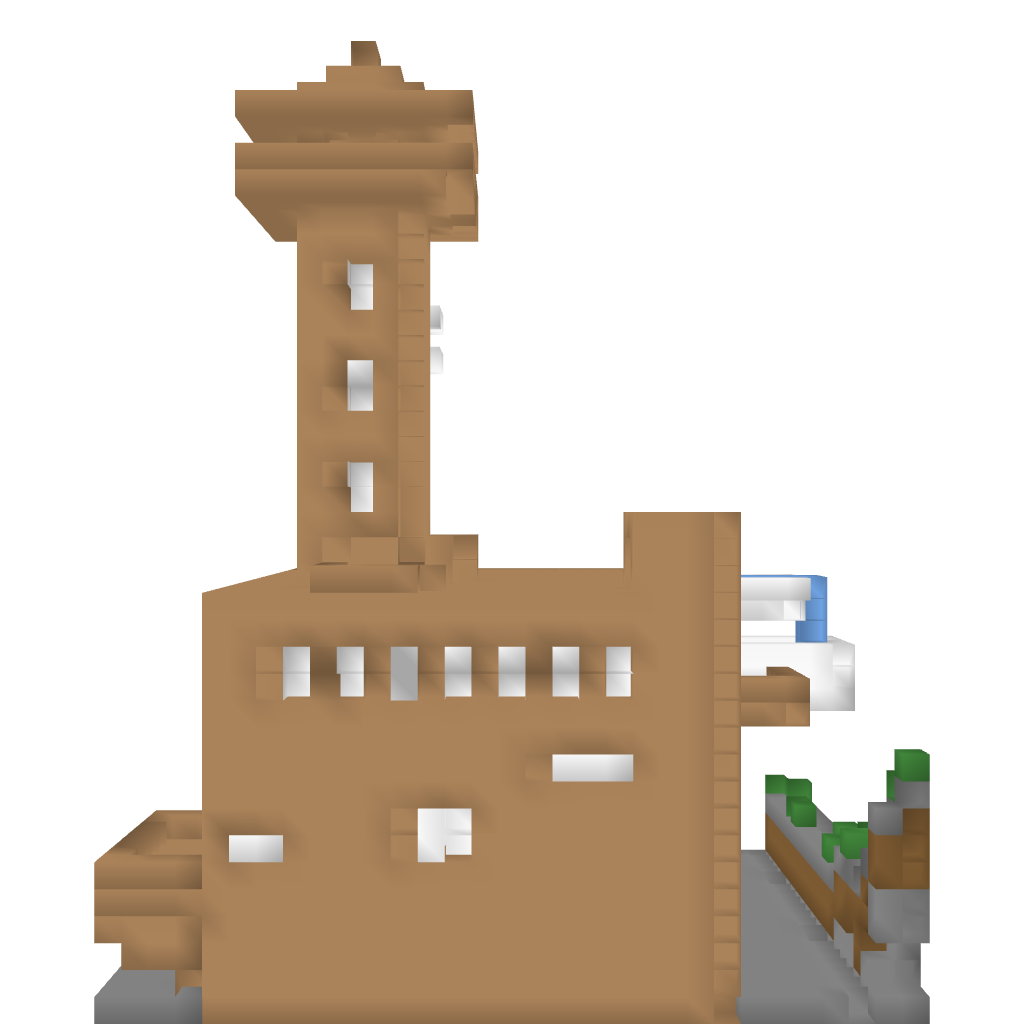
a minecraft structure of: Big Wooden House bad low quality